The plot is a time-scale (wavelet) decomposition of a bearing vibration signal. Diagnose the bearing from this image, choosing from: normal, inner_race, outer_race, ball.
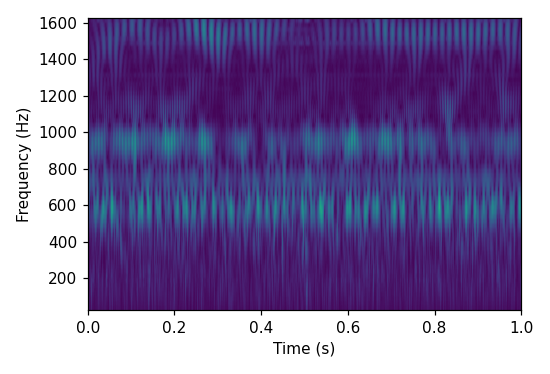
Answer: normal